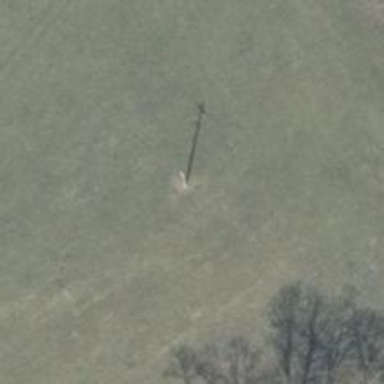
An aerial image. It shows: Power pole.